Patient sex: M
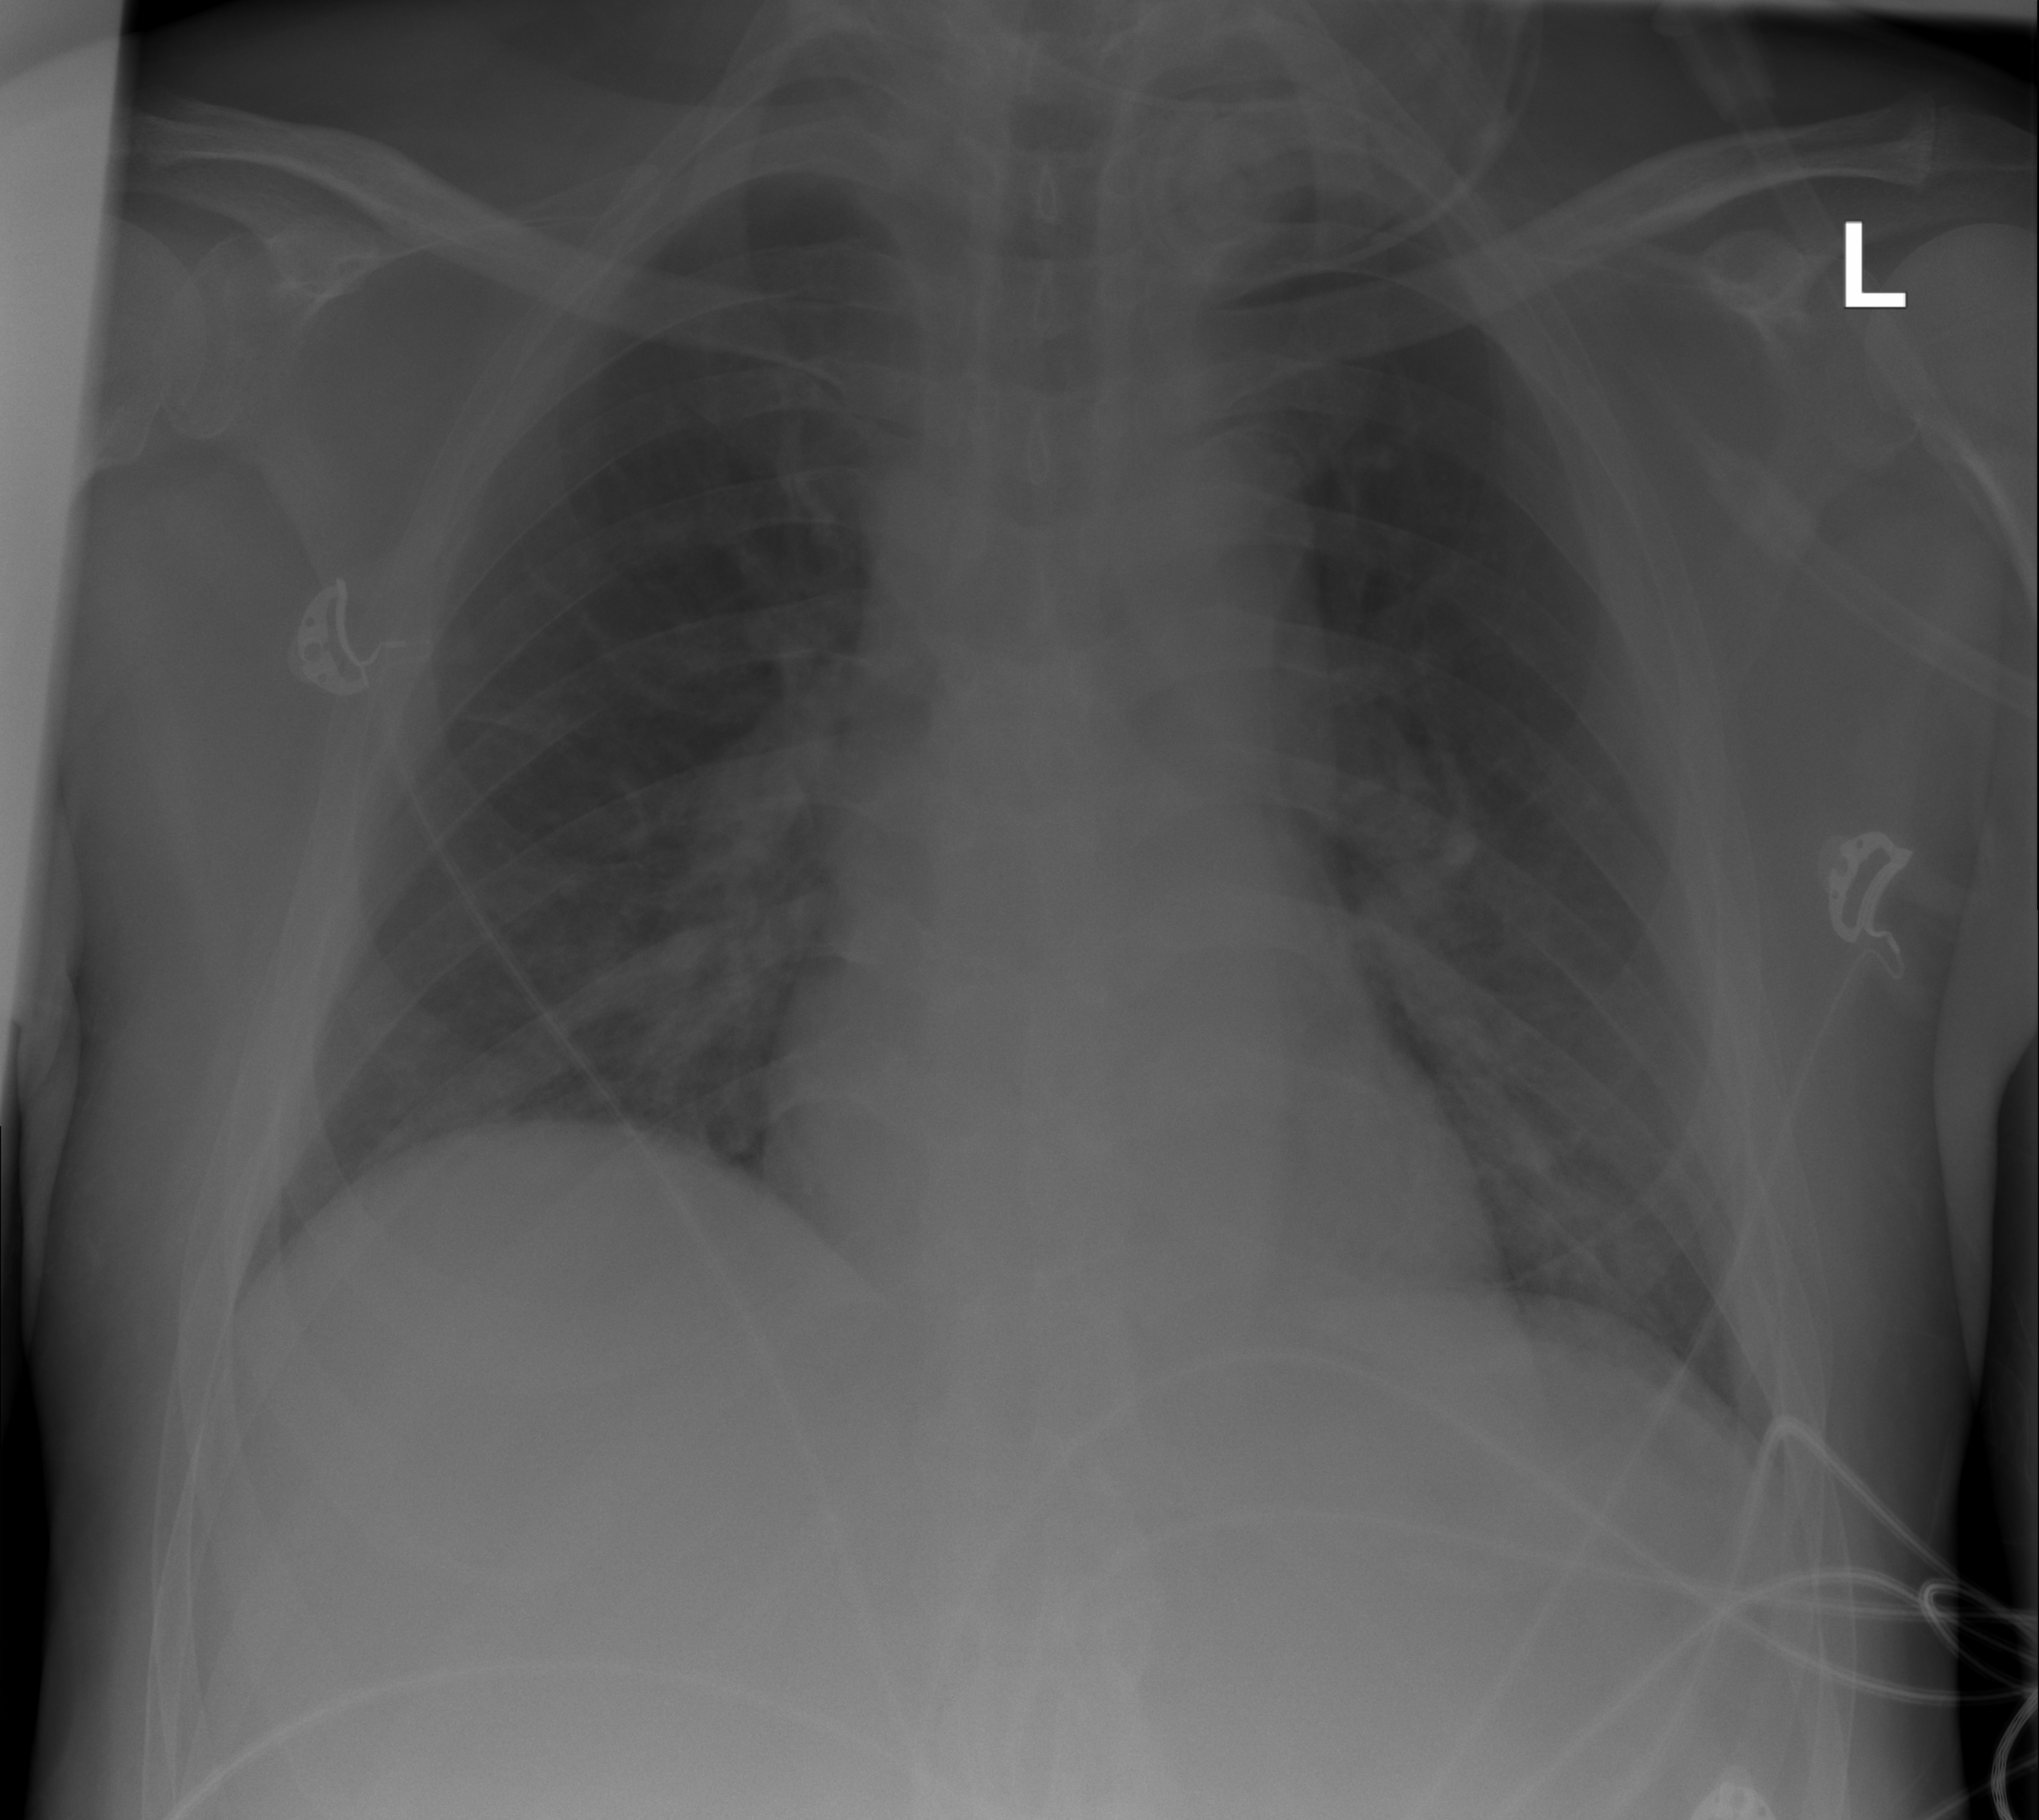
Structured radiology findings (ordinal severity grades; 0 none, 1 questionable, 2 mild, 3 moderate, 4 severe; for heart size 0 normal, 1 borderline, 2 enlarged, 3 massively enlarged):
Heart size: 0
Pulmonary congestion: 0
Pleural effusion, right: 0
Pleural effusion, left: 2
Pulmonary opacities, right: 2
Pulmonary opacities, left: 2
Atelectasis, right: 1
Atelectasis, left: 0